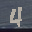
Label: 4